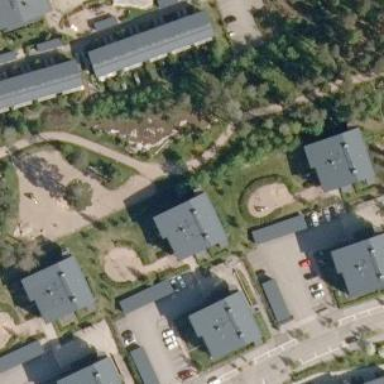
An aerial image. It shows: Playground area for leisure activities on the land.